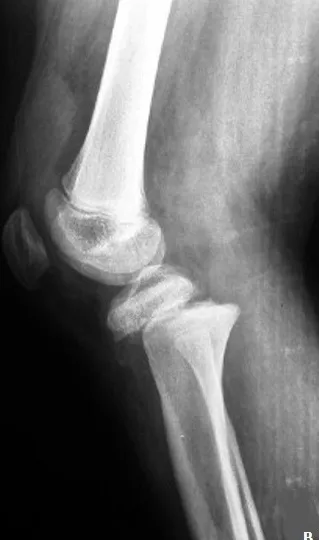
Lateral radiograph of the right knee demonstrating Salter-Harris I fracture fragment and anterior displacement of the epiphysis.
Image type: radiology (x_ray)